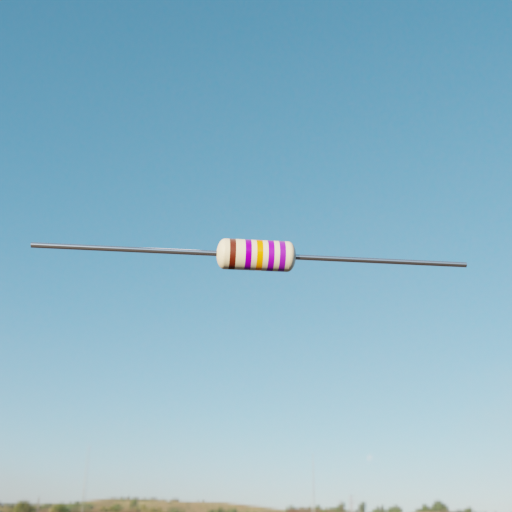
Resistor colour bands (in order): brown, violet, orange, violet, violet